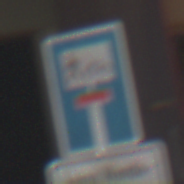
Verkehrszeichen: SackgasseRadverkehrFussgaengerDurchlaessig
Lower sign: HinweisGeaenderteVorfahrtVerkehrsfuehrungVerkehrsregelung3
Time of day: MorningAfternoon
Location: Outdoor (Special)
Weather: PartlyCloudy
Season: NotSpecified
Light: Natural